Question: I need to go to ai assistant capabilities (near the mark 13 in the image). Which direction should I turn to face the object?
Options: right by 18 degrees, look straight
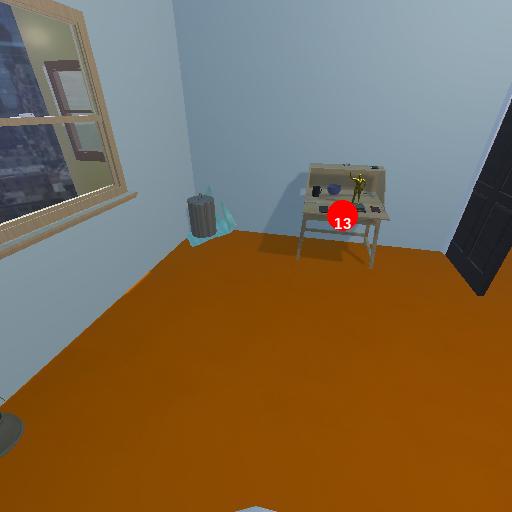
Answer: right by 18 degrees